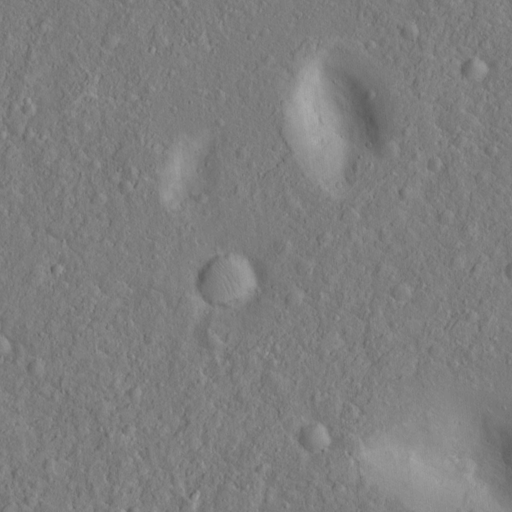
Objects detected: cone, cone, cone